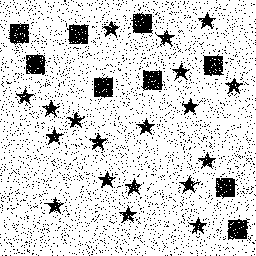
Squares: 9
Triangles: 0
Stars: 19
Total shapes: 28